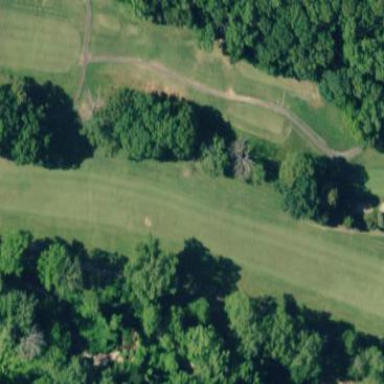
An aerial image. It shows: Golf rough area.